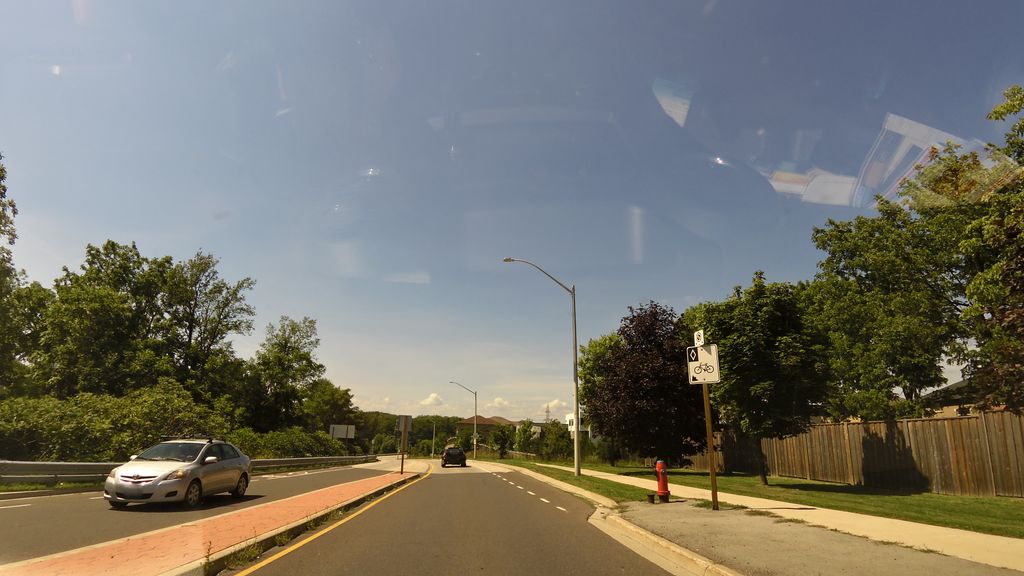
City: hamilton